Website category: movie
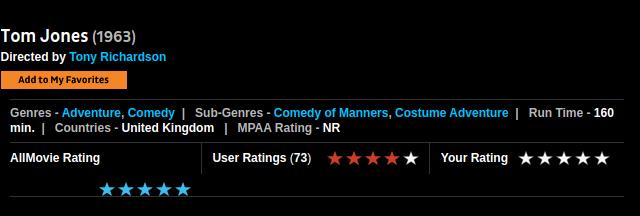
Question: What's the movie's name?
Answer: Tom Jones

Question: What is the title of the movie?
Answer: Tom Jones

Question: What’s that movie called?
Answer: Tom Jones

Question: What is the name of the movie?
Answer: Tom Jones

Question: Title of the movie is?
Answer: Tom Jones

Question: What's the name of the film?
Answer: Tom Jones

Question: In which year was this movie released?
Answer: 1963

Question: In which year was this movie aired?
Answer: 1963

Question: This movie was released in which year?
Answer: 1963

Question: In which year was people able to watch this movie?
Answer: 1963

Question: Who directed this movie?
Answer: Tony Richardson

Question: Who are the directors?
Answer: Tony Richardson

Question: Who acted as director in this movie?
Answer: Tony Richardson

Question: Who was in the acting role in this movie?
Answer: Tony Richardson

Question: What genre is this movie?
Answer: Adventure , Comedy

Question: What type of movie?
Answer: Adventure , Comedy

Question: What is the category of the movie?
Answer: Adventure , Comedy

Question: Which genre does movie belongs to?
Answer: Adventure , Comedy

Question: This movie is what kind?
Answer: Adventure , Comedy

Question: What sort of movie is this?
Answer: Adventure , Comedy

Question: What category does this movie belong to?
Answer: Adventure , Comedy

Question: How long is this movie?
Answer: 160 min.

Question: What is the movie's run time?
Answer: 160 min.

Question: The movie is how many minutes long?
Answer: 160 min.

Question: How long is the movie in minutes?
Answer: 160 min.

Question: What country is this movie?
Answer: United Kingdom

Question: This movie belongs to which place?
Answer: United Kingdom

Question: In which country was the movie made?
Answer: United Kingdom

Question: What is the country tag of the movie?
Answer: United Kingdom

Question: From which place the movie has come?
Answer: United Kingdom